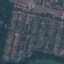
Land use / land cover: Residential